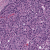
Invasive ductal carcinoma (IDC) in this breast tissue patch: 1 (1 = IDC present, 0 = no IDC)